Question: Very, very new at Obj-C... that said, I had some problems with code earlier, which seem to be resolved (I guess!). Now, when I do a build, I get this:

I am not using vanilla SQLite, but rather SQLCipher, (<URL>
What symbols is it talking about? and how do I fix it?
Thank you (in advance) for looking at this... I'm "dead in the water" until I can get this fixed!
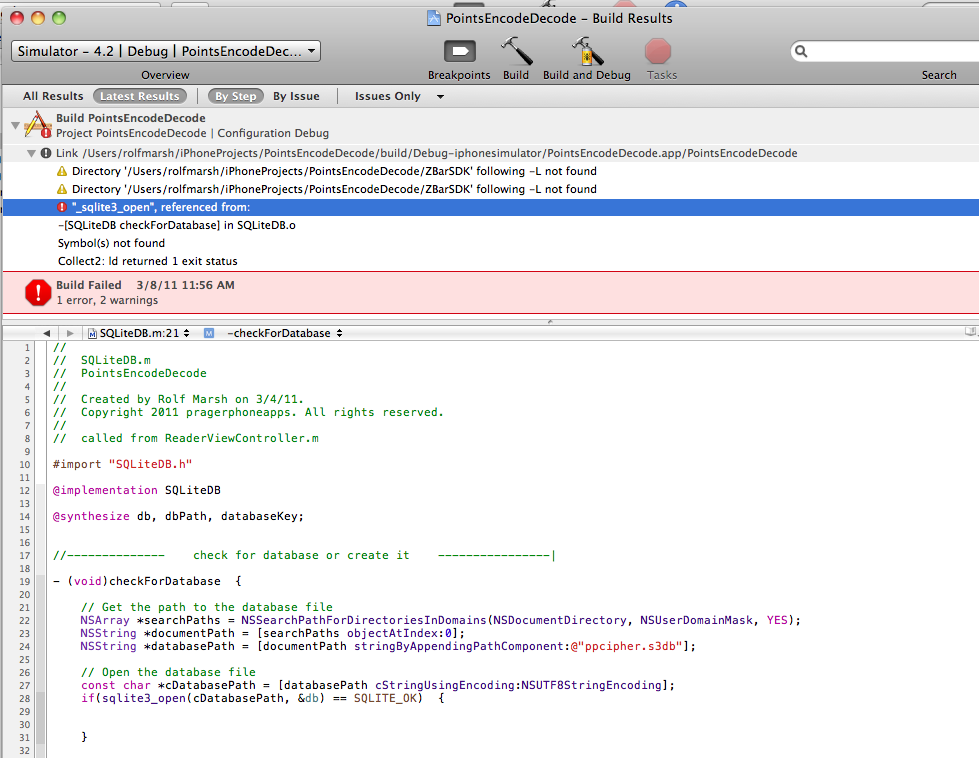
Answer: It looks like you haven't added the SQLite library to your project. Choose Project->Add to Project... and select the library.
When Xcode says 'symbols not found,' it's telling you that you're using a name for something that's not defined anywhere. The specific symbol it shows you is _sqlite3_open, which looks like the sort of thing that would be defined by the SQLite library.